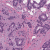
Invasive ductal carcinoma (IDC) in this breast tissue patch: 1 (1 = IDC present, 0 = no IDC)